Field crop: maize
Growth stage: 2
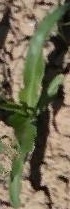
Species: maize